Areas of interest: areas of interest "Hospital"
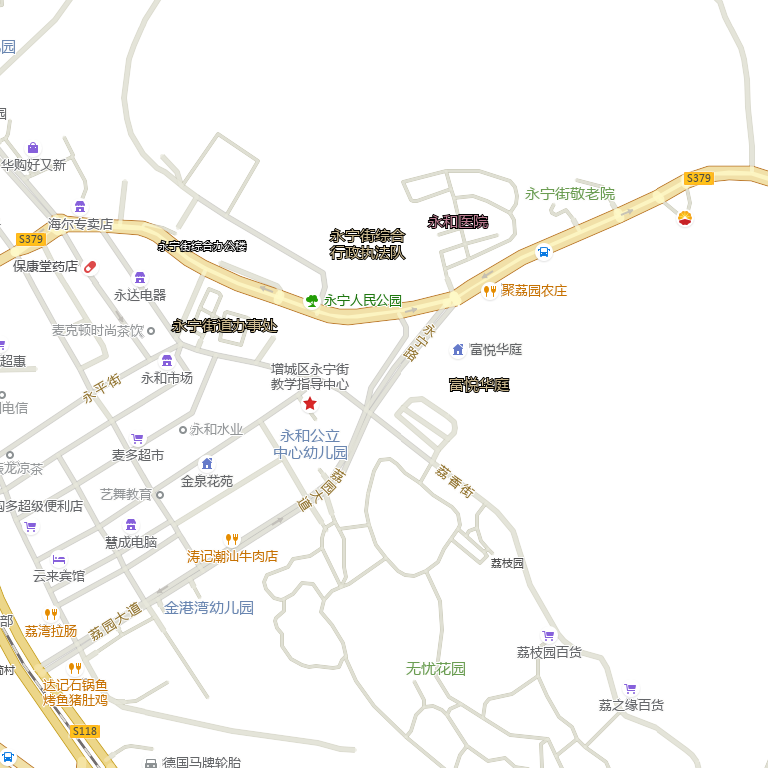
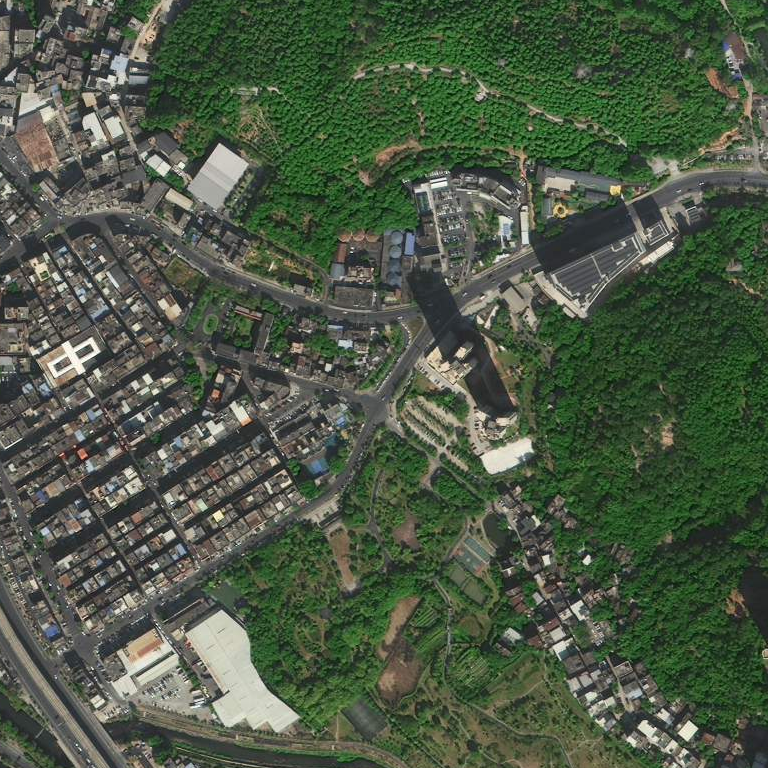